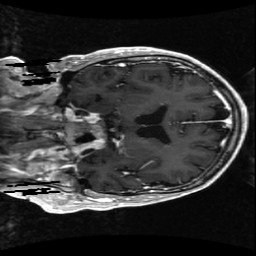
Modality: T1w
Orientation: coronal
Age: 69
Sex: male
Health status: ill